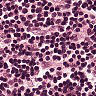
Metastatic tissue present: no